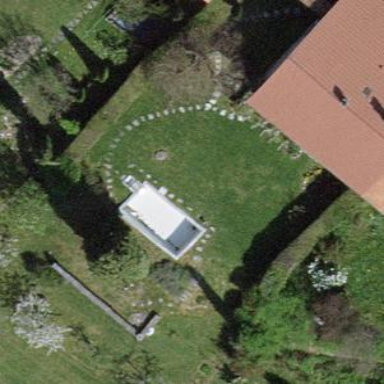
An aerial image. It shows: Garden enclosed by fence.